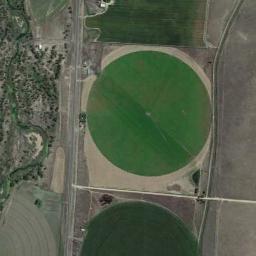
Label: circular_farmland